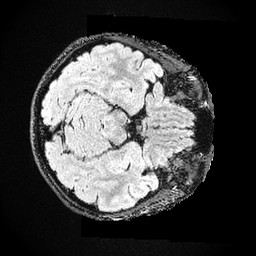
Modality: FLAIR
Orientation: axial
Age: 30
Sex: female
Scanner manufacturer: ge
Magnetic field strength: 3 T
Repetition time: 4.802 s
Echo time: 0.1171 s